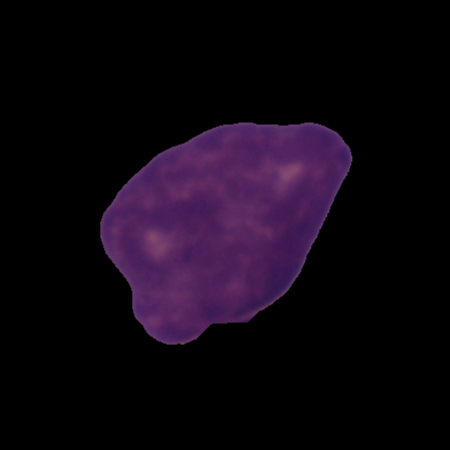
Label: cancer